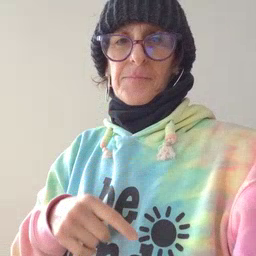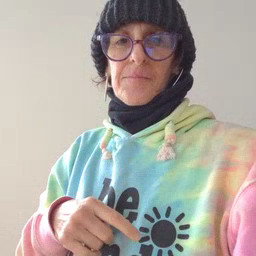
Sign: lips